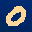
Label: 0